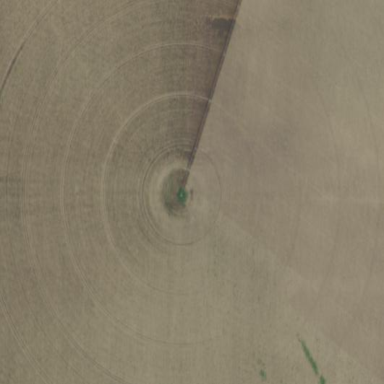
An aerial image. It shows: Farmland with pivot irrigation system.